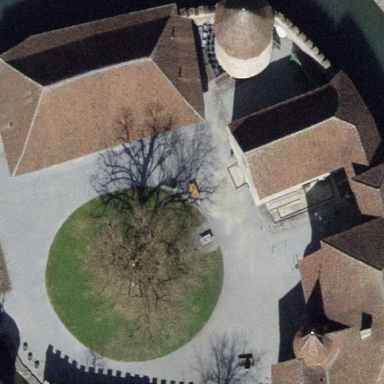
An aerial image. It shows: Castle wall.